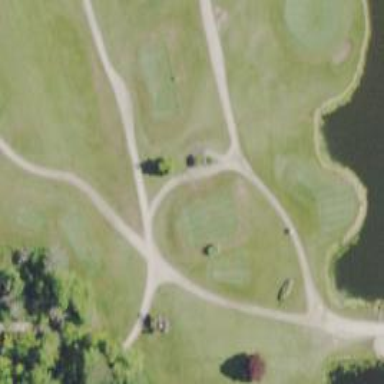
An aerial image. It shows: Golf cartpath that is also road path.